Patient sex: M
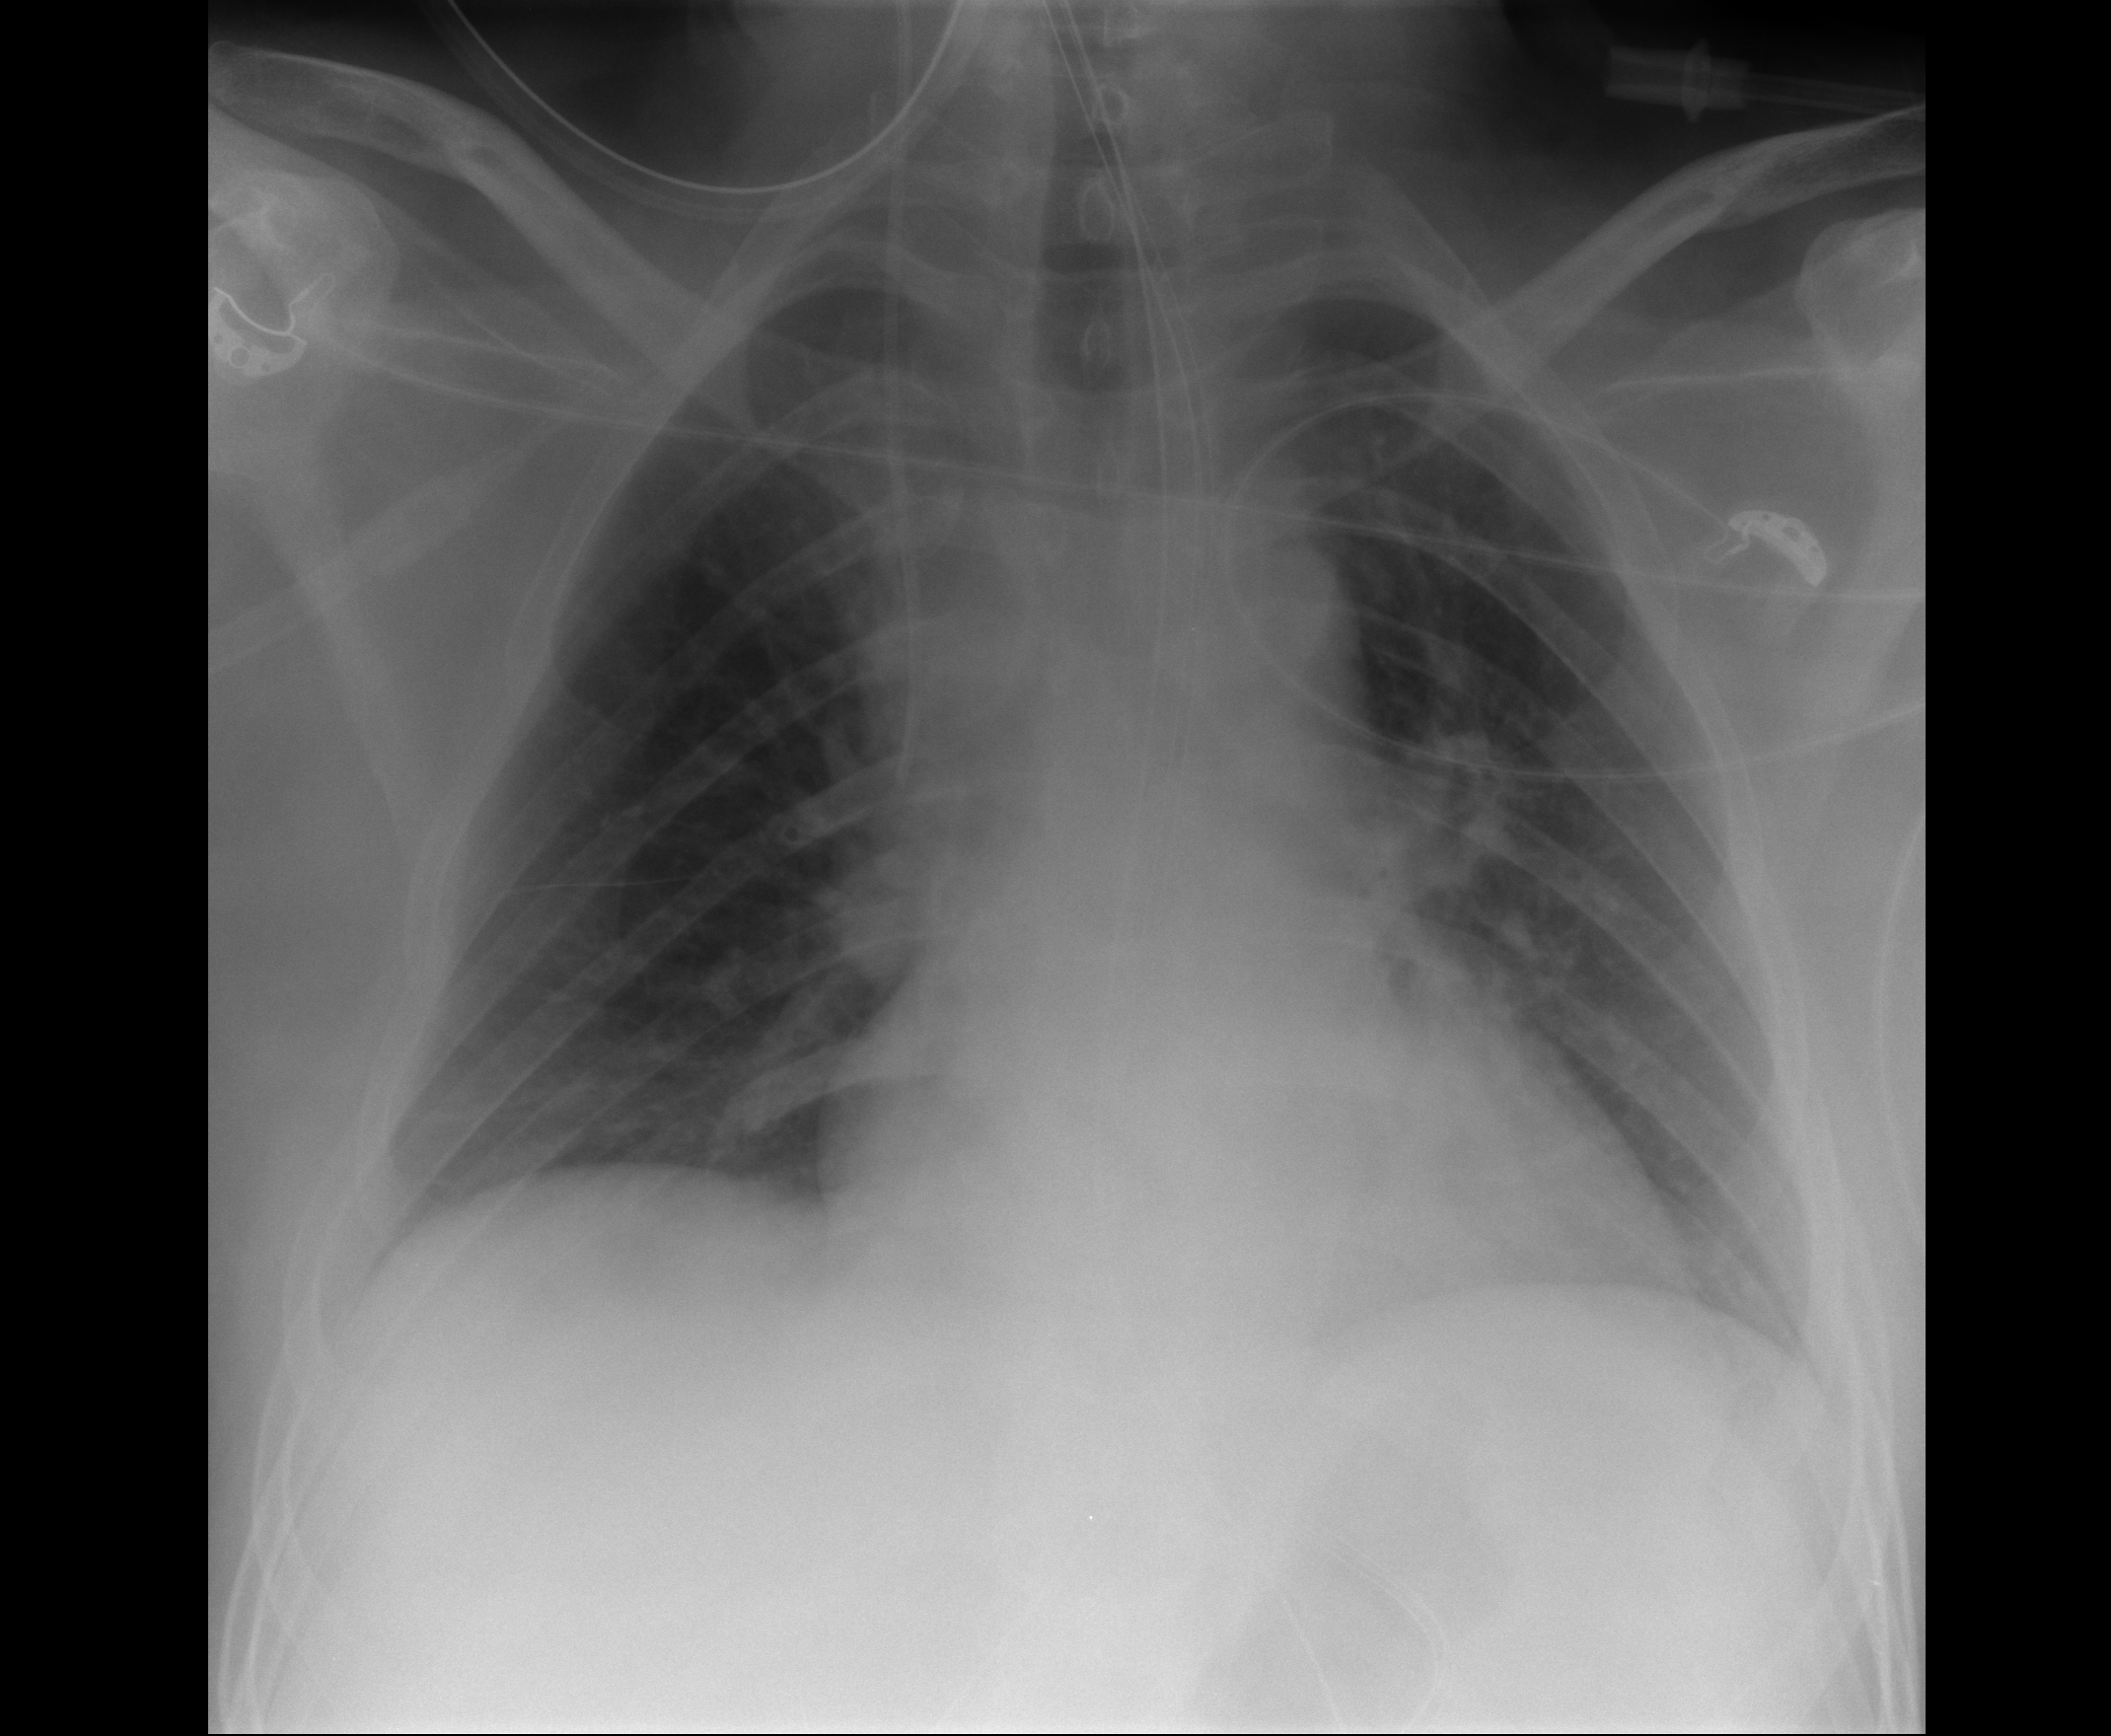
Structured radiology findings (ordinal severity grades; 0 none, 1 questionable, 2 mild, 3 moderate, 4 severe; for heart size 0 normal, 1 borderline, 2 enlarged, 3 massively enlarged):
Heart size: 0
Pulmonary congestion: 0
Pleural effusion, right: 0
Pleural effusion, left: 0
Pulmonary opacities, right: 0
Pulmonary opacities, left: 0
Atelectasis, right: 2
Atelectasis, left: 2